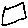
Label: square